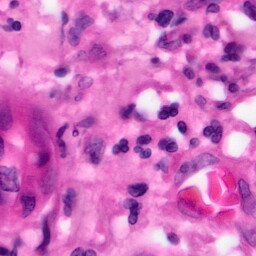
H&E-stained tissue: Pancreatic